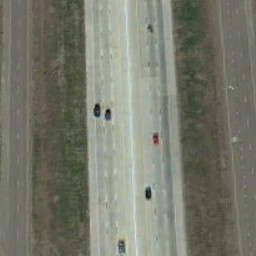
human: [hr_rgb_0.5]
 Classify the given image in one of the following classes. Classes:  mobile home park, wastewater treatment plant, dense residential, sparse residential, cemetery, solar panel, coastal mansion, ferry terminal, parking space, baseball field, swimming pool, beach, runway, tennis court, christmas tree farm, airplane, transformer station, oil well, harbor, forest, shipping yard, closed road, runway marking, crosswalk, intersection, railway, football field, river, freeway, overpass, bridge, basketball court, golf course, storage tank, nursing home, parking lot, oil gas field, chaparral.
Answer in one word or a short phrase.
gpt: freeway